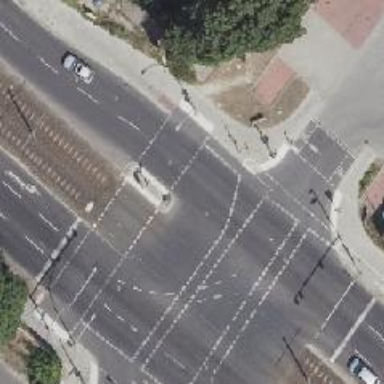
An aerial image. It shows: Asphalt footway with crossing controlled by traffic signals. The crossing includes island.